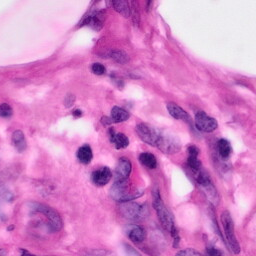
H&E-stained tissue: Pancreatic